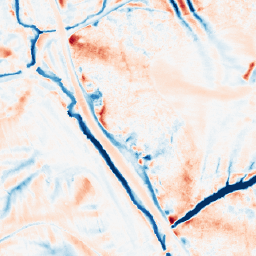
Category: edge_preserving
Decomposition family: median
Decomposition parameters: size: 21
Upsampling method: area
Upsampling parameters: scale: 2
Upsampling scale: 2